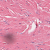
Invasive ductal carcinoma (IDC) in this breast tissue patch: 0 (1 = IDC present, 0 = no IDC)